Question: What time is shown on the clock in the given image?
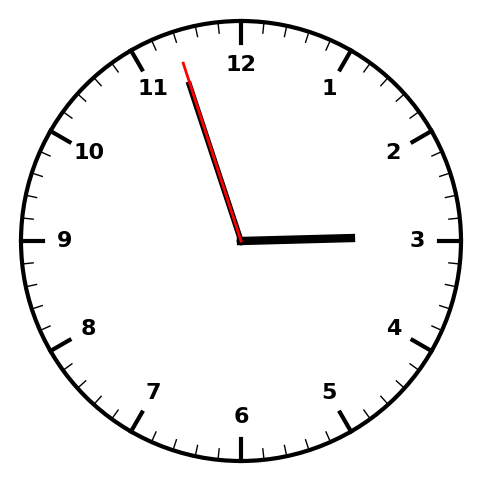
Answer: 02:56:57